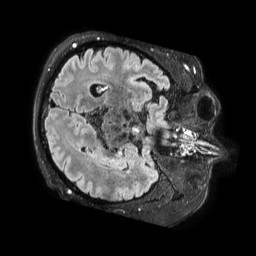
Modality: FLAIR
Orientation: axial
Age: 54
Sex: male
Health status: ill
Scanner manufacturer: philips
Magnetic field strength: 3 T
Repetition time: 4.8 s
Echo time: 0.34 s